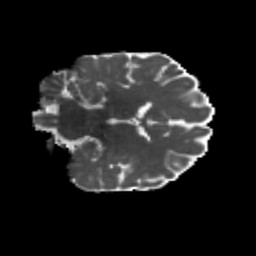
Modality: MD
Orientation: coronal
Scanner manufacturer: siemens
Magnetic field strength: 3 T
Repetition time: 4.16 s
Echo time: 0.0806 s